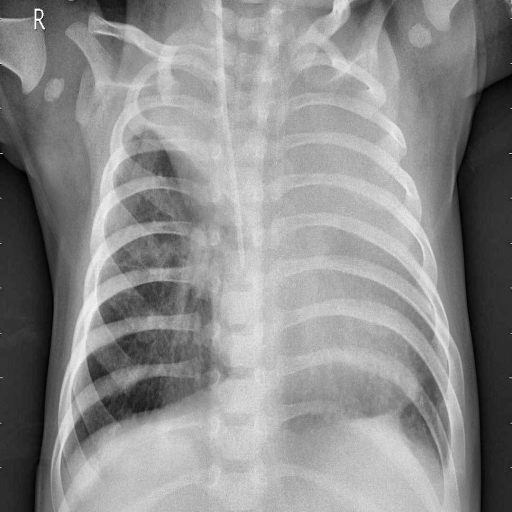
Finding: PNEUMONIA